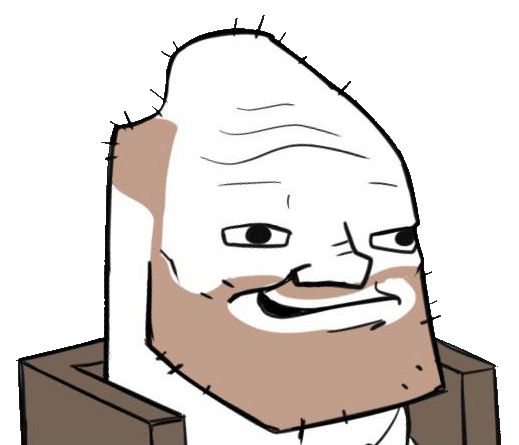
Label: 5_Brainlet